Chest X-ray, PA view. Patient: 45 years old, sex F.
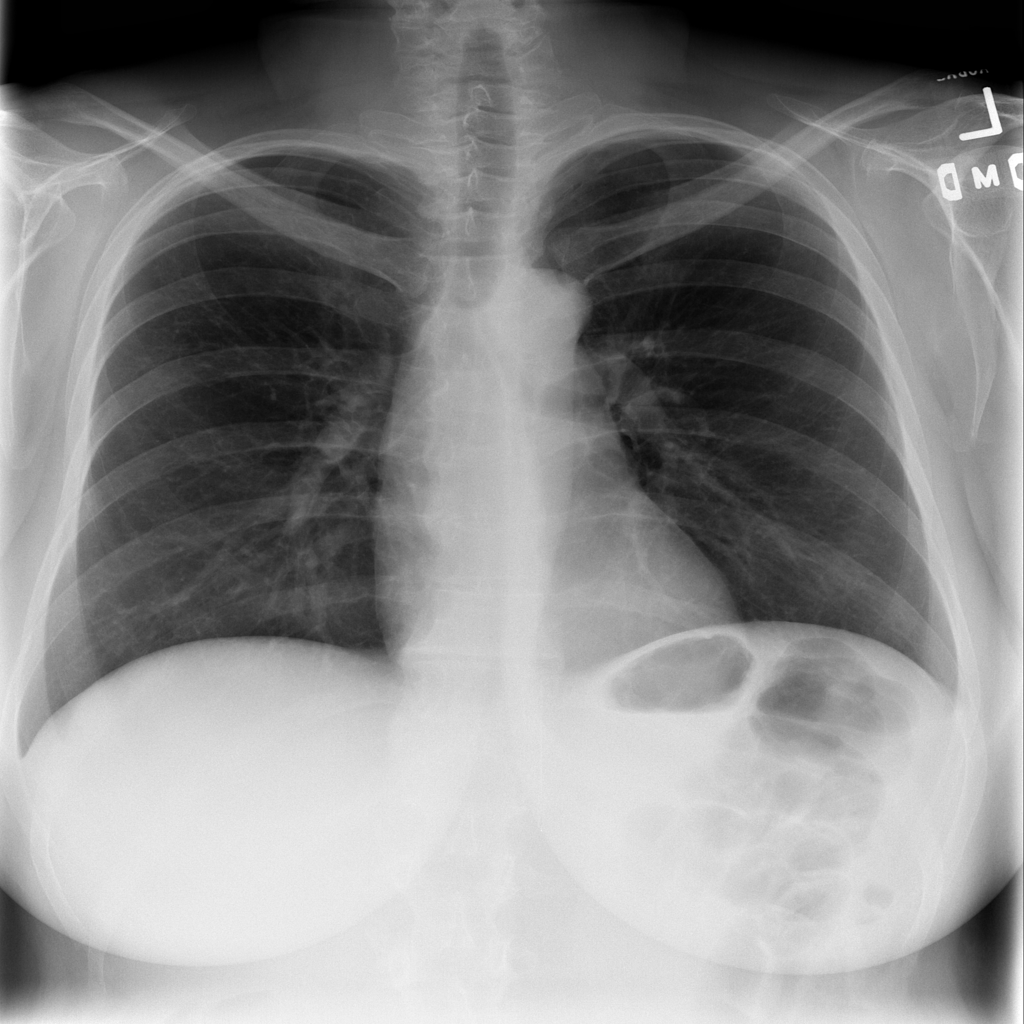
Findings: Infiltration